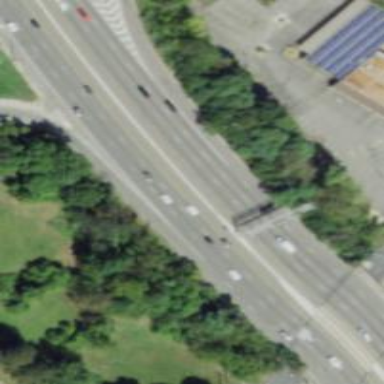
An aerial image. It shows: Motorway junction.